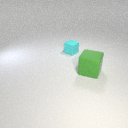
large green rubber cube in front of small cyan rubber cube